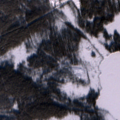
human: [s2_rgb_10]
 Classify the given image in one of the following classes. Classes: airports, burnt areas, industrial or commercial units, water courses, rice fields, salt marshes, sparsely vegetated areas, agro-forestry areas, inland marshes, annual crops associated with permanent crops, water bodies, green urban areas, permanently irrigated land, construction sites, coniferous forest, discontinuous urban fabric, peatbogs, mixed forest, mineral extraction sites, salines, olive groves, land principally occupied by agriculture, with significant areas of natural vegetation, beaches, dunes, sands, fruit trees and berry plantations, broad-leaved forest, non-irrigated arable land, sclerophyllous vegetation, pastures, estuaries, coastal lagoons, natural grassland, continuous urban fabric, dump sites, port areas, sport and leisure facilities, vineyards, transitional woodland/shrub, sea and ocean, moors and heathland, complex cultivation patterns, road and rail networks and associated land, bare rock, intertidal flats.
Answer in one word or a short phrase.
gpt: coniferous forest, mixed forest, transitional woodland/shrub, water bodies